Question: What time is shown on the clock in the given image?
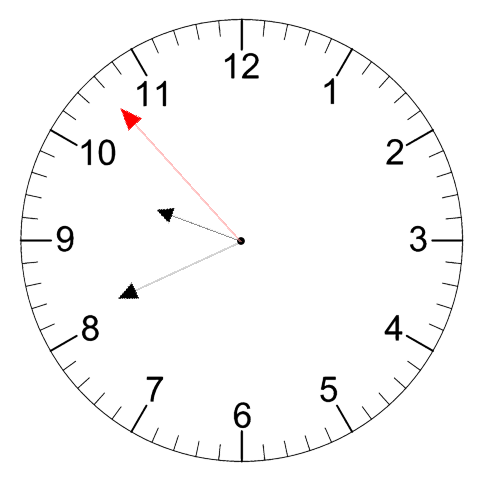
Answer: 09:40:53